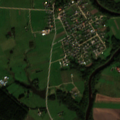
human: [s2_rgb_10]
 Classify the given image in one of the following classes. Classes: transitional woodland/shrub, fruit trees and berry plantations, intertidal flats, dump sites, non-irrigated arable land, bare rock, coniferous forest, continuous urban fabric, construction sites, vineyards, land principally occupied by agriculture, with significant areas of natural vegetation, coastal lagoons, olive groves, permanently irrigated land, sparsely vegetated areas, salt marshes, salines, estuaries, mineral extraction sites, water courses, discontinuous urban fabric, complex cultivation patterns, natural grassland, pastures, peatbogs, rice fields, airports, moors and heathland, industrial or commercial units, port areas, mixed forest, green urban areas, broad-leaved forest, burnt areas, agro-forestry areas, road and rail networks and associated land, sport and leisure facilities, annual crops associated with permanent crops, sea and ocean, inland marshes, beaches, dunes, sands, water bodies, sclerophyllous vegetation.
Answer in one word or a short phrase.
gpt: discontinuous urban fabric, non-irrigated arable land, pastures, complex cultivation patterns, land principally occupied by agriculture, with significant areas of natural vegetation, coniferous forest